【题型】选择题　【知识点】立体几何　【难度】medium
如图，在三棱柱 \(ABC-A_1B_1C_1\) 中，侧棱均与底面垂直，侧棱长为 2，\(AC = BC = 1\)，\(\angle ACB = 90^\circ\)，点 \(D\) 是 \(A_1B_1\) 的中点，\(F\) 是侧面 \(AA_1B_1B\)（含边界）上的动点. 要使 \(AB_1 \perp\) 平面 \(C_1DF\)，则线段 \(C_1F\) 的长的最大值为（\quad ）

A. \(\frac{\sqrt{5}}{2}\) \quad B. \(\sqrt{2}\) \quad C. \(\frac{\sqrt{13}}{3}\) \quad D. \(\sqrt{5}\)
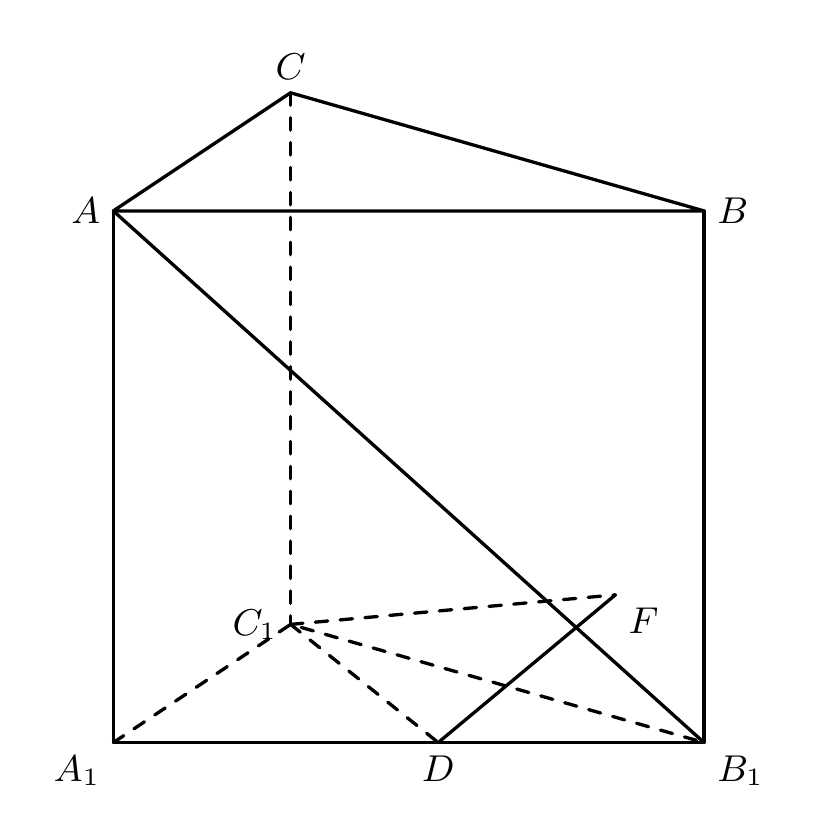
【解答】
【解析】\(AB_1 \perp\) 平面 \(C_1DF\)，\(DF \subset\) 平面 \(C_1DF\)，则 \(AB_1 \perp DF\).
\(AC = BC = 1\)，\(\angle ACB = 90^\circ\)，故 \(A_1B_1 = \sqrt{2}\).

取 \(E\) 为 \(BB_1\) 上靠近 \(B_1\) 的四等分点，则 \(\frac{B_1E}{DB_1} = \frac{\sqrt{2}}{2} = \frac{A_1B_1}{AA_1}\)，故 \(DE \perp AB_1\).

现在说明此时 \(AB_1 \perp\) 平面 \(C_1DF\).
\(AA_1 \perp\) 平面 \(A_1B_1C_1\)，\(C_1D \subset\) 平面 \(A_1B_1C_1\)，故 \(AA_1 \perp C_1D\).
又 \(C_1D \perp A_1B_1\)，\(A_1B_1 \cap AA_1 = A_1\)，\(A_1B_1,AA_1 \subset\) 平面 \(AA_1B_1B\)，故 \(C_1D \perp\) 平面 \(AA_1B_1B\).

\(DE,AB_1 \subset\) 平面 \(AA_1B_1B\)，故 \(C_1D \perp AB_1\)，且 \(C_1D \perp DE\).
又 \(DE \perp AB_1\)，\(DE \cap C_1D = D\)，\(DE,C_1D \subset\) 平面 \(C_1DF\)，故 \(AB_1 \perp\) 平面 \(C_1DF\).

故 \(F\) 的轨迹为线段 \(DE\)，\(C_1D \perp DE\)，故 \(C_1F\) 的最大值为 \(C_1E = \frac{\sqrt{5}}{2}\).

故选：A.
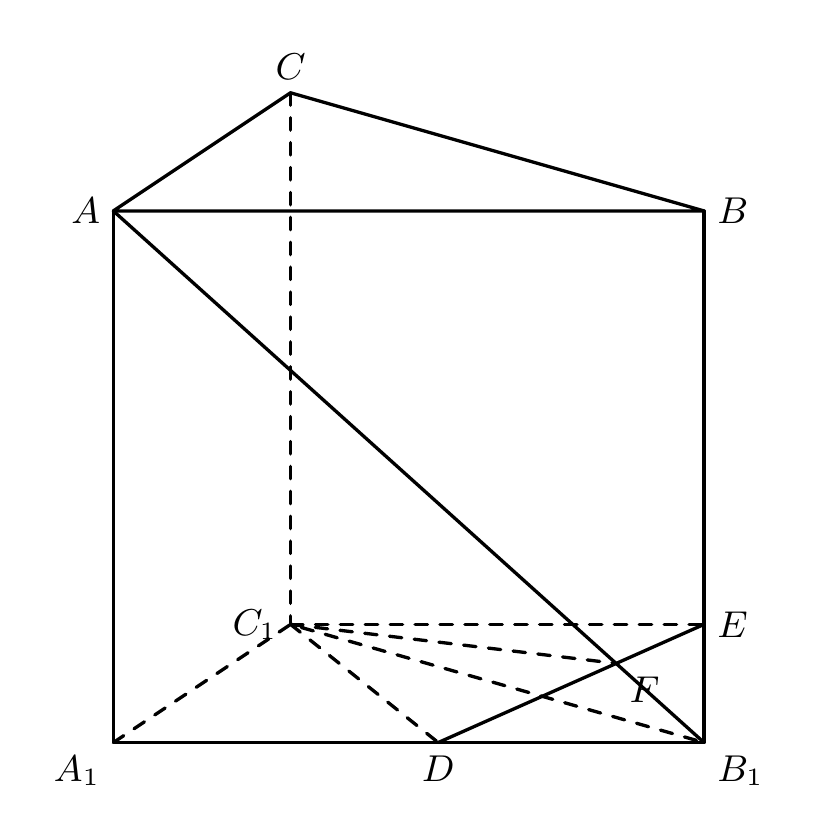